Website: apple
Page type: customer-info-address
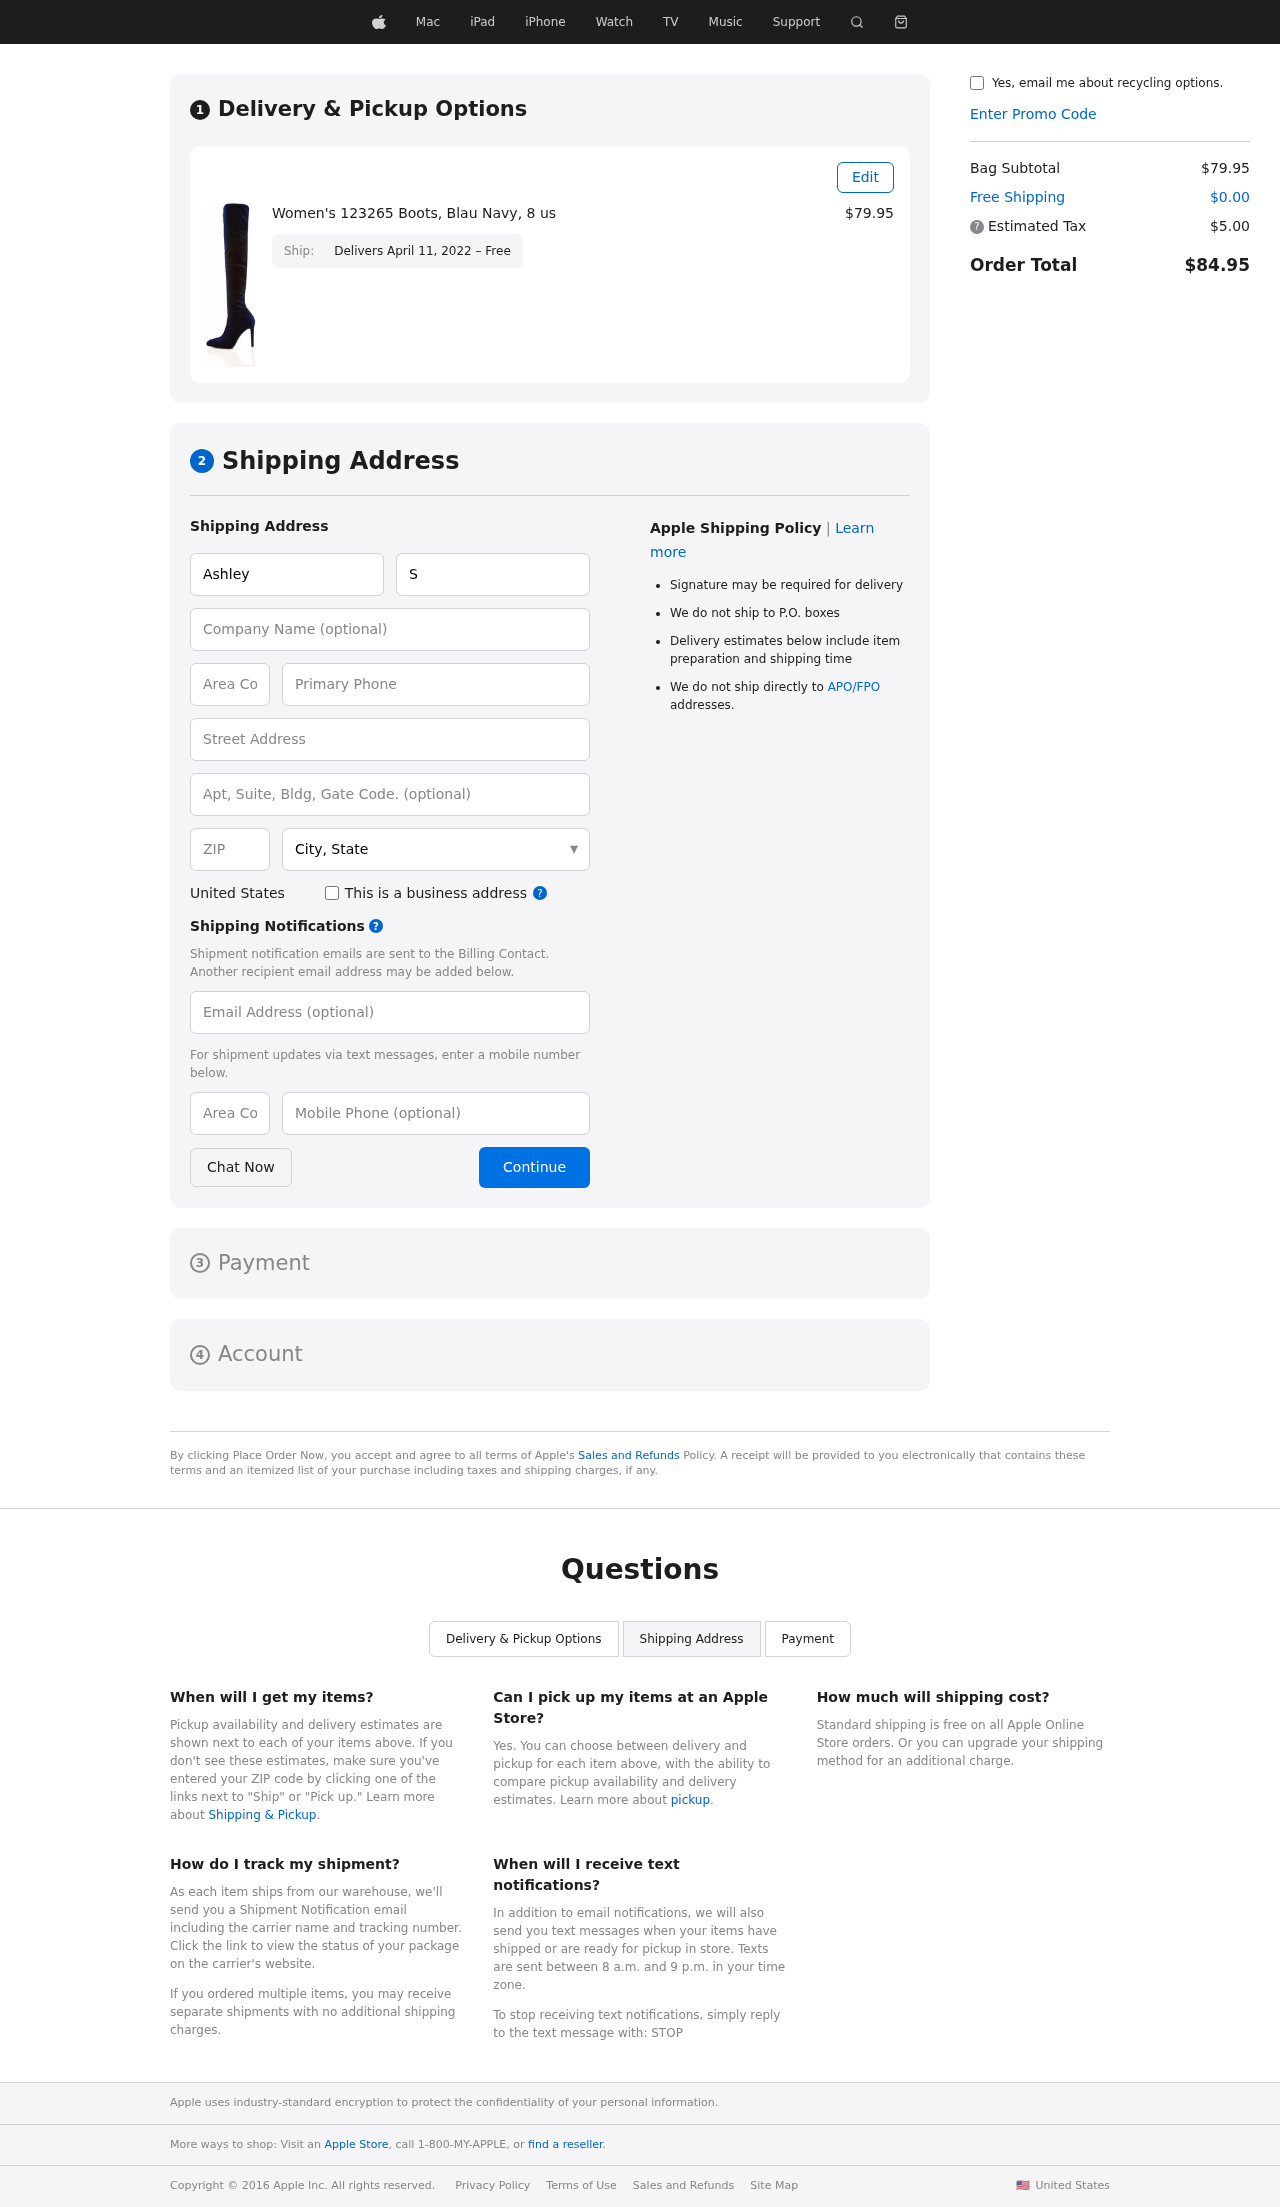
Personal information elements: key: PII_CITY_STATE
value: North Charlesfort, GA
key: PII_COMPANY
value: Hill-Nichols
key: PII_COUNTRY
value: United States
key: PII_EMAIL
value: ashleysmith@gmail.com
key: PII_FIRSTNAME
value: Ashley
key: PII_LASTNAME
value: Smith
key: PII_PHONE
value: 4907789855
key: PII_PHONE_ALT
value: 5094723122
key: PII_PHONE_ALT_AREA
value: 509
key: PII_PHONE_AREA
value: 490
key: PII_POSTCODE
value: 52623
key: PII_STREET
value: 0633 Nguyen Ports Suite 635
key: PII_STREET2
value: Apt. 252
Product elements: key: PRODUCT1_NAME
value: Women's 123265 Boots, Blau Navy, 8 us
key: PRODUCT1_PRICE
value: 79.95
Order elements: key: ORDER_DELIVERY_DATE
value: Delivers April 11, 2022 – Free
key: ORDER_SUBTOTAL
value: $79.95
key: ORDER_SHIPPING_COST
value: $0.00
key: ORDER_TAX
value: $5.00
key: ORDER_TOTAL
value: $84.95